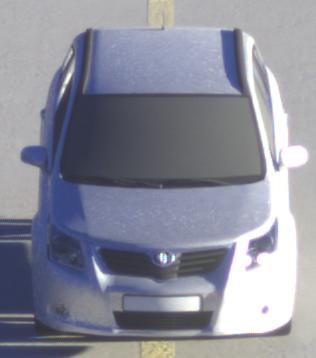
Make: Toyota
Model: Avensis 1.6
Detailed model: Avensis (T27) Notch Back
Model produced from: 2009/01
Model produced until: 2010/08
Doors: 4
Color: white
Road condition: dry road
Daytime: sunrise or sunset
Contrast: high contrast